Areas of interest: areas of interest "Golf Course"
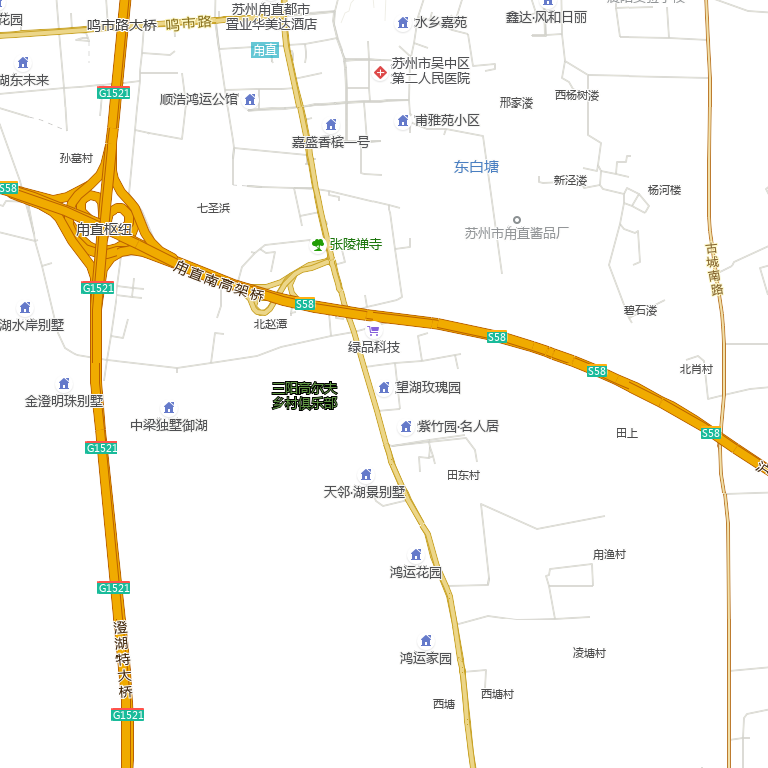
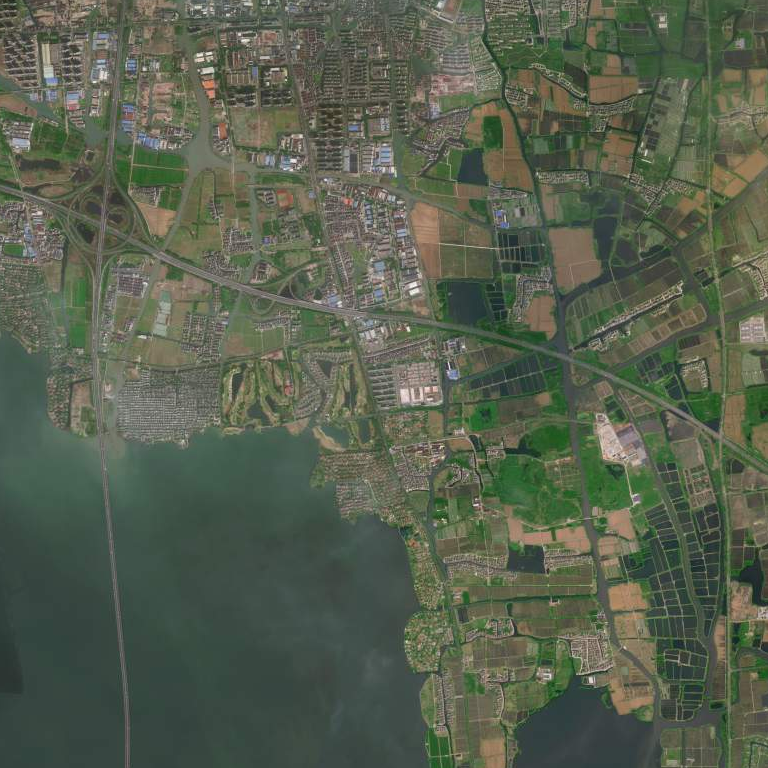